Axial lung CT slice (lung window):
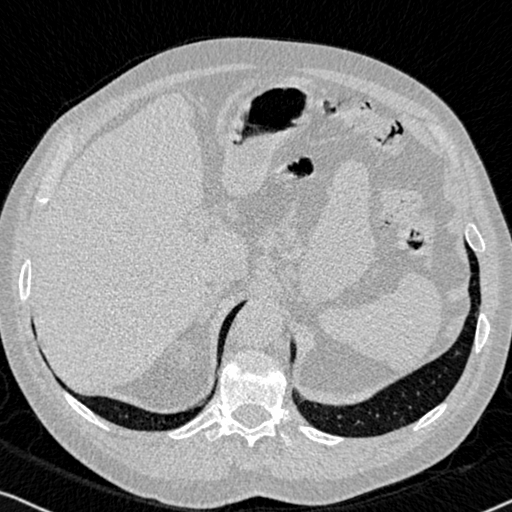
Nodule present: no